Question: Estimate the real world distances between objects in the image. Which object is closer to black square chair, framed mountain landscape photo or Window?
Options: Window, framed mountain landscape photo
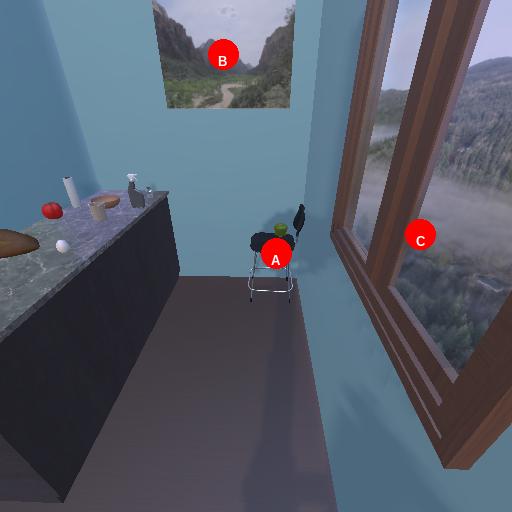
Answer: Window